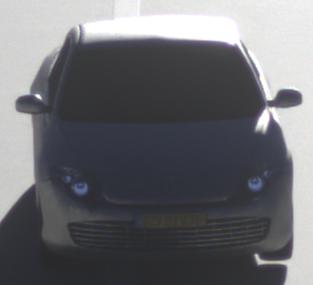
Make: Renault
Model: Laguna Coupé TCe 170
Detailed model: Laguna (III) Coupé
Model produced from: 2010/11
Model produced until: 2011/05
Doors: 2
Color: white
Road condition: dry road
Daytime: sunrise or sunset
Contrast: high contrast